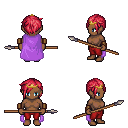
a pixel art fantasy rpg character, female body template, human, dark skin, lavender cape, red pants, ruby red pixie cut hairstyle, gold tiara, leather bracers, spear, four views (front, back, left, right), 2x2 character sprite sheet, small pixel art, hard edges, no anti-aliasing